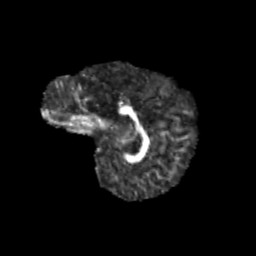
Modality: FA
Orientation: sagittal
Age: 9
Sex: female
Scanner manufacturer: siemens
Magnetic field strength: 3 T
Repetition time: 3.8 s
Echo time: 0.07 s